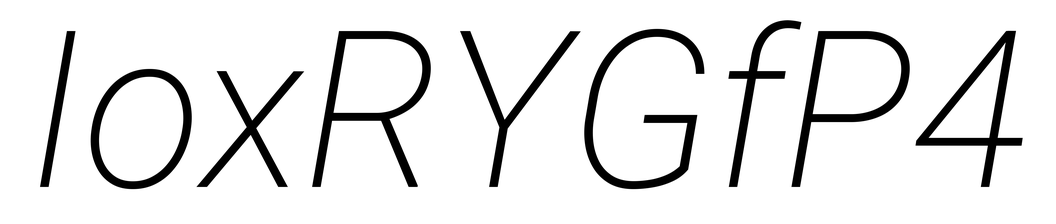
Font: Roboto-Italic_ExtraLight_Italic